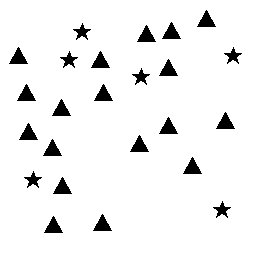
Squares: 0
Triangles: 18
Stars: 6
Total shapes: 24